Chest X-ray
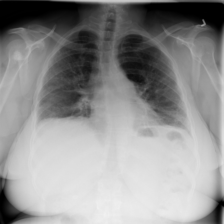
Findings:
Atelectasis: negative
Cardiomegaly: negative
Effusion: negative
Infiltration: negative
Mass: negative
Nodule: negative
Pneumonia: negative
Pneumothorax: negative
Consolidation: negative
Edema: negative
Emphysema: negative
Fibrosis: positive
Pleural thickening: negative
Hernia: negative